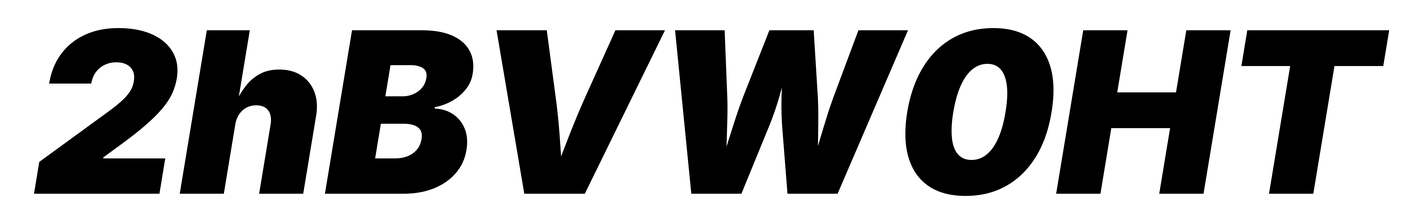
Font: Inter-Italic_Black_Italic